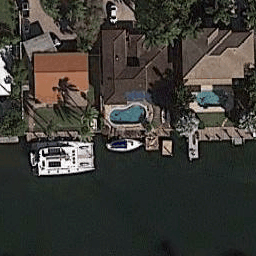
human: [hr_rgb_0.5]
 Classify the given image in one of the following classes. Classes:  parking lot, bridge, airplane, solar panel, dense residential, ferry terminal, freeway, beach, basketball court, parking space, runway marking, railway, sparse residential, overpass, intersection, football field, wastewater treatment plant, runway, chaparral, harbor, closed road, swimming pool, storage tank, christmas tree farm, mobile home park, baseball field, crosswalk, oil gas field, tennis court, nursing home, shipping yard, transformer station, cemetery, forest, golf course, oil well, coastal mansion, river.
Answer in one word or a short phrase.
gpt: coastal mansion